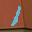
Label: 1